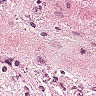
Metastatic tissue present: yes